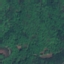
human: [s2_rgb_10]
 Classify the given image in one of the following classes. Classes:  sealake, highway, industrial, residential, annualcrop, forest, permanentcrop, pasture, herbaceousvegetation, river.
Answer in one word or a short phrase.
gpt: Forest